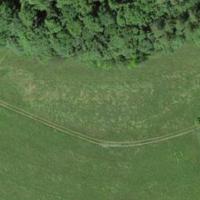
EUNIS habitat code: 52
Species observed at this site:
Mercurialis perennis